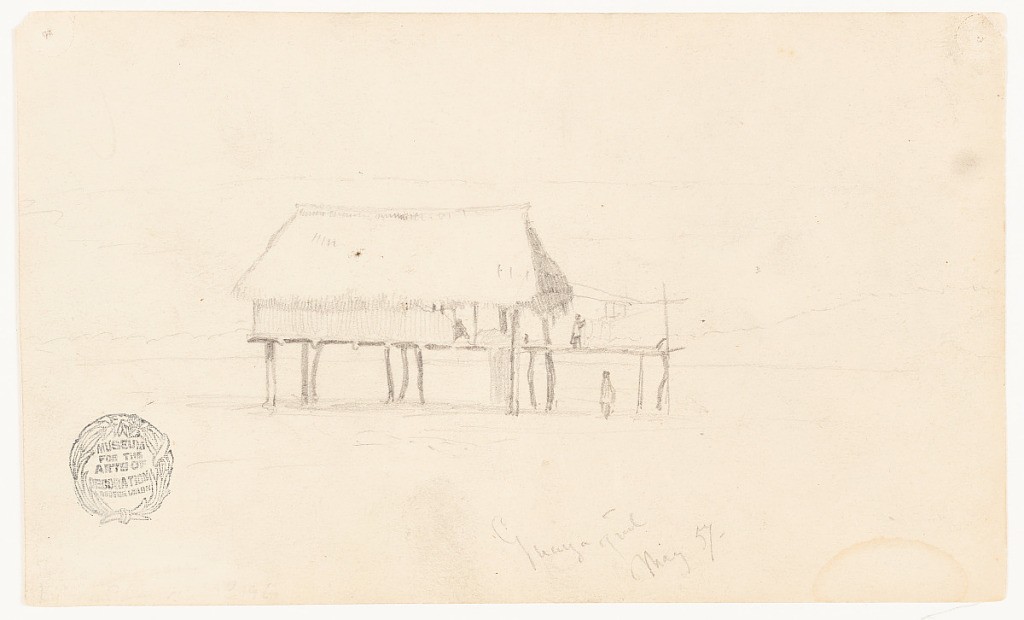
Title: A House on Stilts, Guayaquil, Ecuador
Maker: Frederic Edwin Church, American, 1826–1900
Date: May 1857
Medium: Graphite on white wove paper; verso: graphite
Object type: Drawing
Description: Architectural sketch showing a view of a thatched house in Guayaquil, Ecuador. Dominating the composition at center, the house is raised on stilts and viewed from the side. Two figures are visible on and below the structure's elevated porch. A third sits inside. The flat, surrounding landscape and background mountains are faintly rendered.

Verso: Botanical sketch showing a view, at upper left, and a detail, at lower left, of a tree that closely resembles a willow.